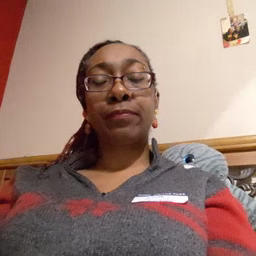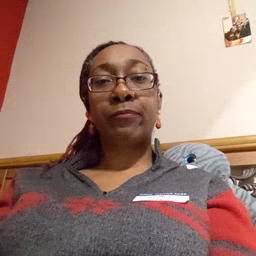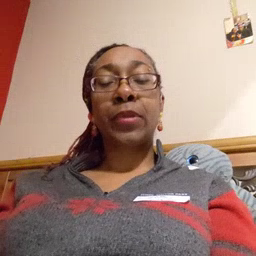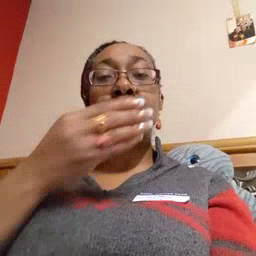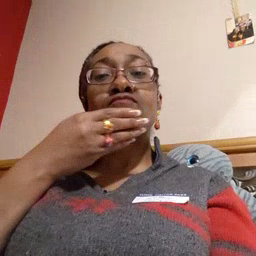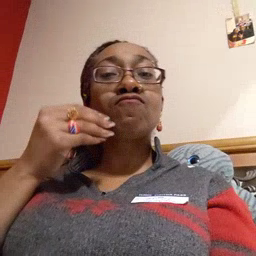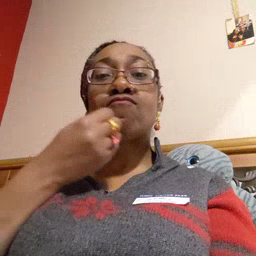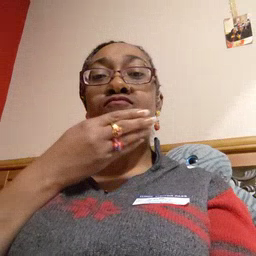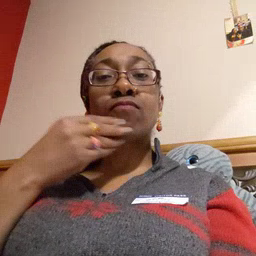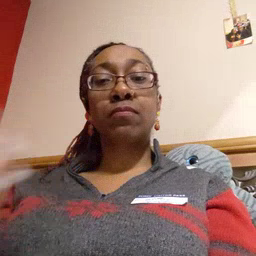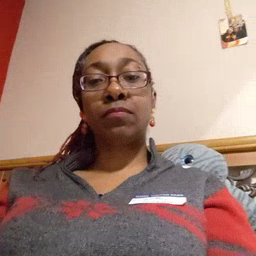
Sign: napkin